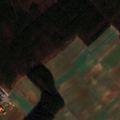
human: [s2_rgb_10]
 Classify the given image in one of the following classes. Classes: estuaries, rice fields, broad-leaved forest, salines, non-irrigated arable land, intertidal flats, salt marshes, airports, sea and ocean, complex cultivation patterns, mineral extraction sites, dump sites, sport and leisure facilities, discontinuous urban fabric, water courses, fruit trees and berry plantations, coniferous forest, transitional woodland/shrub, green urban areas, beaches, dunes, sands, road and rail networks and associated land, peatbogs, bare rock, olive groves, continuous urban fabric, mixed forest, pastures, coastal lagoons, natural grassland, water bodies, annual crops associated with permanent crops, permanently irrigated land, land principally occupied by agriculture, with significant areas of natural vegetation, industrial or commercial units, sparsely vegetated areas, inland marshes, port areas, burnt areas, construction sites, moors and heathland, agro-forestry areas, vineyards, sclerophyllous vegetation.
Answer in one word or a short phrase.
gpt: discontinuous urban fabric, non-irrigated arable land, mixed forest